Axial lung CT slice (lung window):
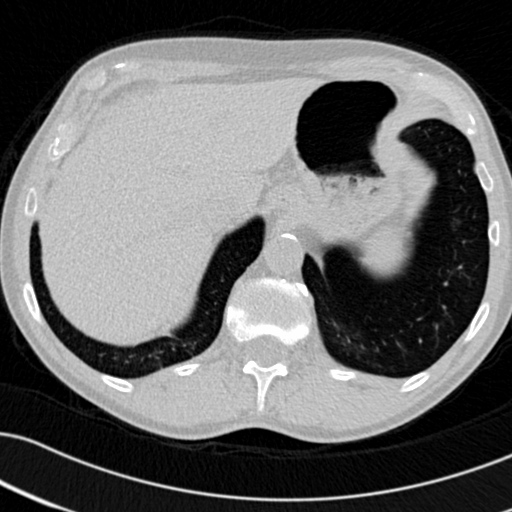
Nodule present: no